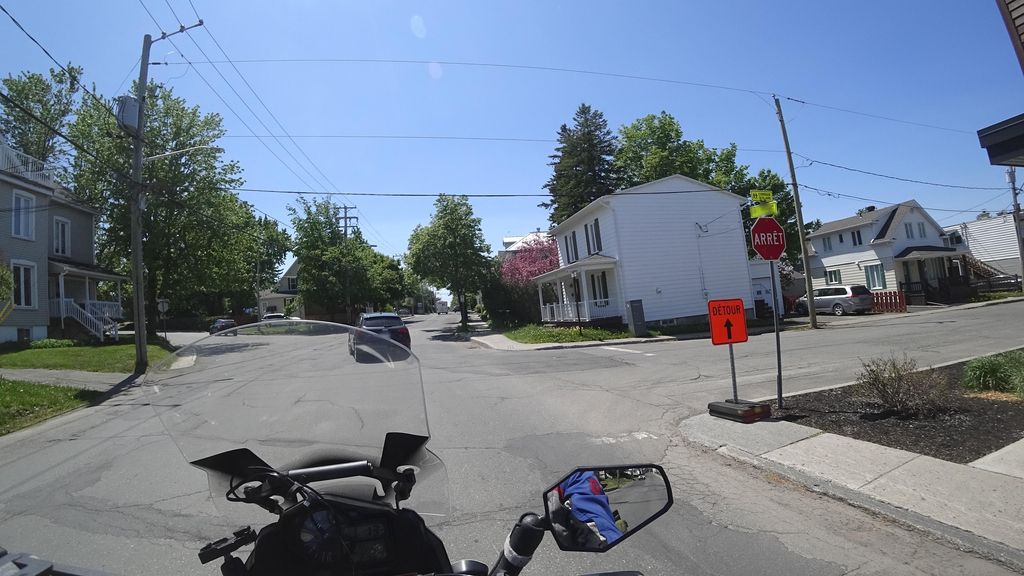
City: quebec_city